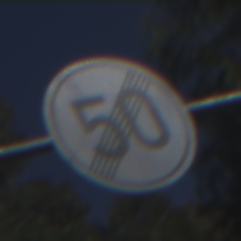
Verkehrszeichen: EndeGeschwindigkeit50
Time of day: MorningAfternoon
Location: Outdoor (Nature)
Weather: Clear
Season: NotSpecified
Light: Natural